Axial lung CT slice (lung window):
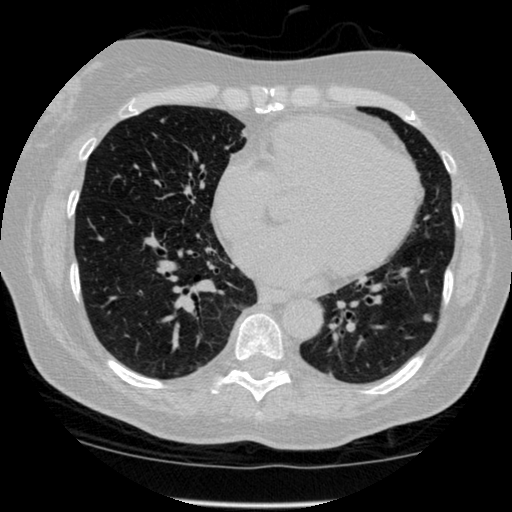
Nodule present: yes
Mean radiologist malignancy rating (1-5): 3